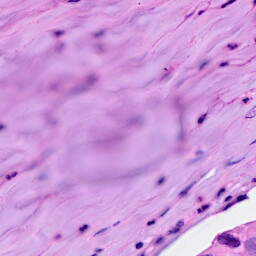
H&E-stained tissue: Breast